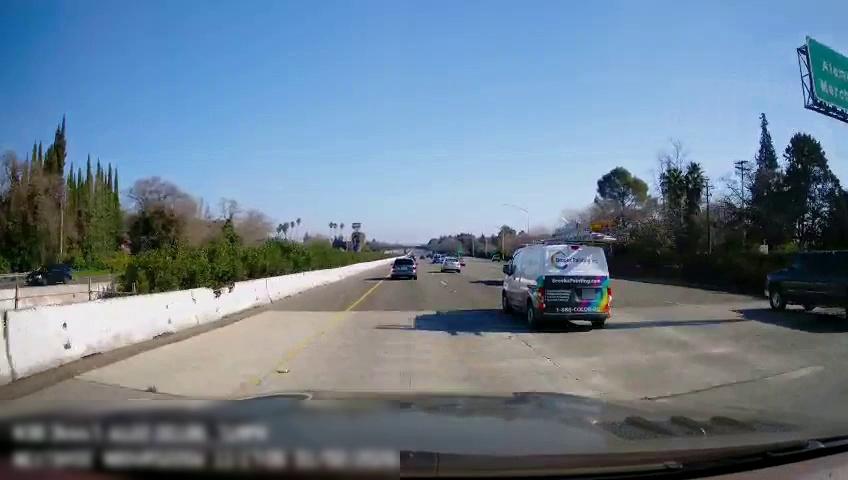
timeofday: Day
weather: Sunny
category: Drivable Space
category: Vehicles | Car
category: Vehicles | Car
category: Vehicles | Car
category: Vehicles | Car
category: Vehicles | Van
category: Vehicles | Truck
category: Lanes | Current Lane
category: Lanes | Current Lane
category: Traffic | Signs